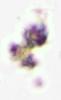
Label: Detritus